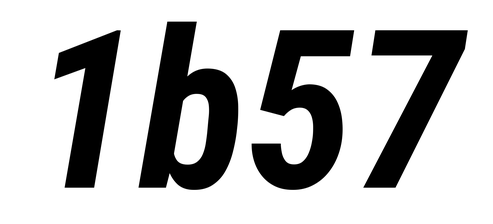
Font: Roboto-Italic_Condensed_Bold_Italic